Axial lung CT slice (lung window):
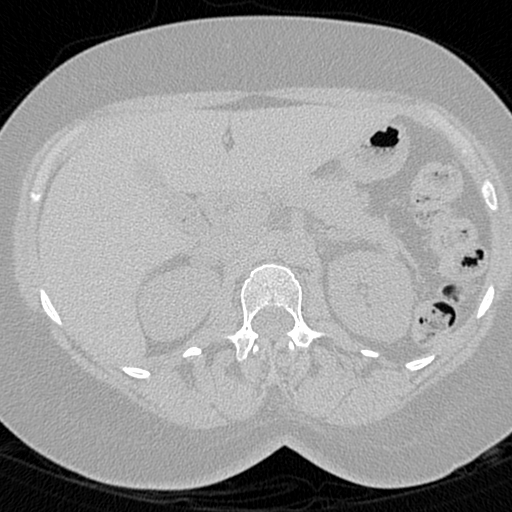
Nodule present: no